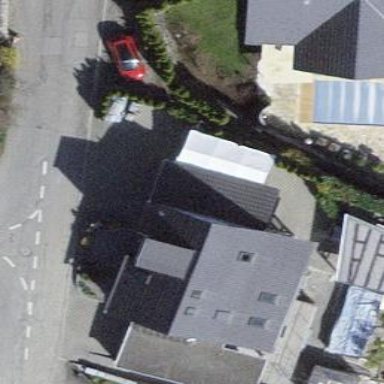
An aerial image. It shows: Residential building.